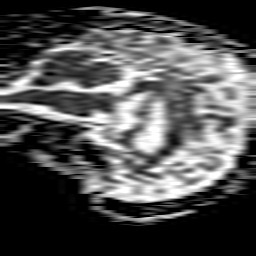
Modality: ADC
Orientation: sagittal
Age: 73
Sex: female
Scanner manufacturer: philips
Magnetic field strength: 1.5 T
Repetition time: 3.505 s
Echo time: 0.09255 s